Interaction volume radius: 5 \u00c5
Interaction volume height: 20 \u00c5
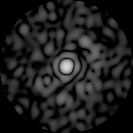
Disorder parameter: 0.8017